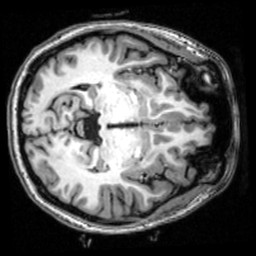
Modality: T1w
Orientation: axial
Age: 22
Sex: female
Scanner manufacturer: siemens
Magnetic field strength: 3 T
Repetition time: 2.53 s
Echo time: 0.00339 s